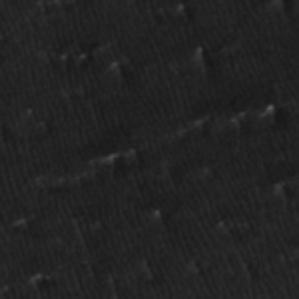
Label: frost